Question: I am trying to plot a plate layout heatmap in R. The plate layout is simply 8 (row) x 12 (column) circles (wells). Rows are labeled by alphabets and columns by numbers. Each well need to be filled with some color intensity depends upon a qualitative or quantitative variable. The plate layout look like this:

Here is small dataset:
'''
set.seed (123)
platelay <- data.frame (rown = rep (letters[1:8], 12), coln = rep (1:12, each = 8),
colorvar = rnorm (96, 0.3, 0.2))
rown coln colorvar
1 a 1 0.187904871
2 b 1 0.253964502
3 c 1 0.611741663
4 d 1 0.314101678
5 e 1 0.325857547
6 f 1 0.643012997
7 g 1 0.392183241
8 h 1 0.046987753
9 a 2 0.162629430
10 b 2 0.210867606
11 c 2 0.544816359
12 d 2 0.371962765
13 e 2 0.380154290
14 f 2 0.322136543
15 g 2 0.188831773
16 h 2 0.657382627
17 a 3 0.399570096
18 b 3 -0.093323431
19 c 3 0.440271180
20 d 3 0.205441718
21 e 3 0.086435259
22 f 3 0.256405017
23 g 3 0.094799110
24 h 3 0.154221754
25 a 4 0.174992146
26 b 4 -0.037338662
27 c 4 0.467557409
28 d 4 0.330674624
29 e 4 0.072372613
30 f 4 0.550762984
31 g 4 0.385292844
32 h 4 0.240985703
33 a 5 0.479025132
34 b 5 0.475626698
35 c 5 0.464316216
36 d 5 0.437728051
37 e 5 0.410783531
38 f 5 0.287617658
39 g 5 0.238807467
40 h 5 0.223905800
41 a 6 0.161058604
42 b 6 0.258416544
43 c 6 0.046920730
44 d 6 0.733791193
45 e 6 0.541592400
46 f 6 0.075378283
47 g 6 0.219423033
48 h 6 0.206668929
49 a 7 0.455993024
50 b 7 0.283326187
51 c 7 0.350663703
52 d 7 0.294290649
53 e 7 0.291425909
54 f 7 0.573720457
55 g 7 0.254845803
56 h 7 0.603294121
57 a 8 -0.009750561
58 b 8 0.416922750
59 c 8 0.324770849
60 d 8 0.343188314
61 e 8 0.375927897
62 f 8 0.199535309
63 g 8 0.233358523
64 h 8 0.096284923
65 a 9 0.085641755
66 b 9 0.360705728
67 c 9 0.389641956
68 d 9 0.310600845
69 e 9 0.484453494
70 f 9 0.710016937
71 g 9 0.201793767
72 h 9 -0.161833775
73 a 10 0.501147705
74 b 10 0.158159847
75 c 10 0.162398277
76 d 10 0.505114274
77 e 10 0.243045399
78 f 10 0.055856458
79 g 10 0.336260696
80 h 10 0.272221728
81 a 11 0.301152837
82 b 11 0.377056080
83 c 11 0.225867994
84 d 11 0.428875310
85 e 11 0.255902688
86 f 11 0.366356393
87 g 11 0.519367803
88 h 11 0.387036298
89 a 12 0.234813683
90 b 12 0.529761524
91 c 12 0.498700771
92 d 12 0.409679392
93 e 12 0.347746347
94 f 12 0.174418785
95 g 12 0.572130490
96 h 12 0.179948083
'''
Is there is package that can readily do it ? Is it possible write a function in base or ggplot2 or other package that can achieve this target.
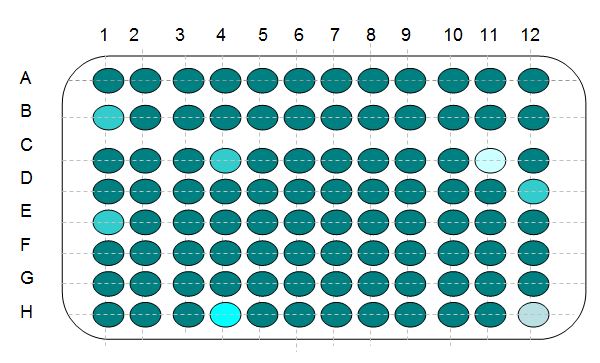
Answer: Changing the colour of points of sufficient size, with 'ggplot2'. Note I've implemeted @TylerRinkler's suggestion, but within the call to 'ggplot'. I've also removed the axis labels
'''
ggplot(platelay, aes(y = factor(rown, rev(levels(rown))),x = factor(coln))) +
geom_point(aes(colour = colorvar), size =18) +theme_bw() +
labs(x=NULL, y = NULL)
'''

And a base graphics approach, which will let you have the x axis above the plot
'''
# plot with grey colour dictated by rank, no axes or labels
with(platelay, plot( x=as.numeric(coln), y= rev(as.numeric(rown)), pch= 19, cex = 2,
col = grey(rank(platelay[['colorvar']] ) / nrow(platelay)), axes = F, xlab= '', ylab = ''))
# add circular outline
with(platelay, points( x=as.numeric(coln), y= rev(as.numeric(rown)), pch= 21, cex = 2))
# add the axes
axis(3, at =1:12, labels = 1:12)
axis(2, at = 1:8, labels = LETTERS[8:1])
# the background grid
grid()
# and a box around the outside
box()
'''